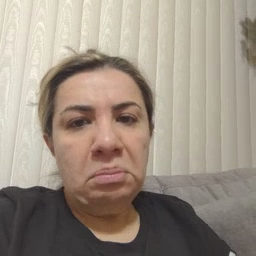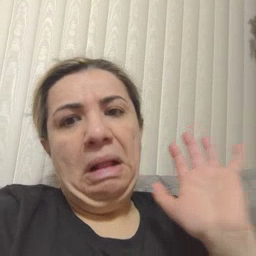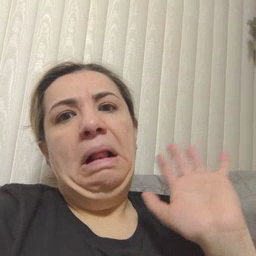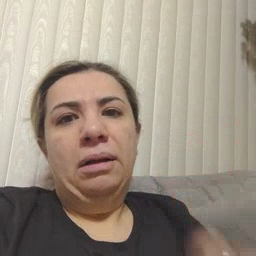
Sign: yucky